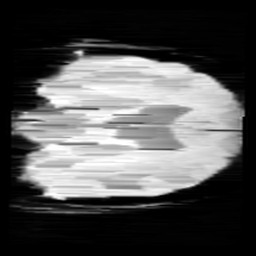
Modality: minIP
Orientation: coronal
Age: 10
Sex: male
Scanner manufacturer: siemens
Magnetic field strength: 3 T
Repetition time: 0.027 s
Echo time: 0.02 s